Question: I'm trying to become familiar with Ext JS 5. I took a sencha generated app as
the start point and modified it to see a grid of one line.
But the page is simply blank.
Can anyone, please, show me what am I doing wrong?
I am not familiar with the MVVM pattern but I want to learn it.
Here's my set of files:

And here are the JS sources.
Applications.js
'''
Ext.define('Admin.Application', {
extend: 'Ext.app.Application',
name: 'Admin'
});
'''
Base.js (base class for models)
'''
Ext.define('Admin.model.Base', {
extend: 'Ext.data.Model',
schema: {
namespace: 'Admin.model'
}
});
'''
Item.js (a simple model)
'''
Ext.define('Admin.model.Item', {
extend: 'Admin.model.Base',
fields: [
{ name: 'id', type: 'int' },
{ name: 'title', type: 'string' }
]
});
'''
ItemList.js (a store of items that I want to show in a grid)
'''
Ext.define('Admin.store.ItemList', {
extend: 'Ext.data.Store',
alias: 'store.itemlist',
model: 'Admin.model.Item',
data: [{id: 1, title: 'title1'}]
});
'''
ItemListGrid.js (the panel with the grid)
'''
Ext.define('Admin.view.main.ItemListGrid', {
extend: 'Ext.grid.Panel',
requires: [
'Admin.store.ItemList'
],
alias: 'widget.itemlistgrid',
bind: {
store: '{itemlist}',
title: '<b>Some title</b>',
columns: [{
text: 'id',
dataIndex: 'id'
},{
text: 'title',
dataIndex: 'title'
}]
}
});
'''
Main.js
'''
Ext.define('Admin.view.main.Main', {
extend: 'Ext.container.Container',
requires: [
'Admin.view.main.MainController',
'Admin.view.main.MainModel',
'Admin.view.main.ItemListGrid'
],
xtype: 'app-main',
controller: 'main',
viewModel: {
type: 'main'
},
layout: {
type: 'border'
},
items: [{
xtype: 'panel',
//region: 'west',
width: '100%',
items: [{
xtype: 'itemlistgrid'
}]
}]
});
'''
MainController.js
'''
Ext.define('Admin.view.main.MainController', {
extend: 'Ext.app.ViewController',
alias: 'controller.main'
});
'''
MainModel.js
'''
Ext.define('Admin.view.main.MainModel', {
extend: 'Ext.app.ViewModel',
alias: 'viewmodel.main',
data: {
name: 'Admin'
},
bind: {
store: '{itemlist}'
}
});
'''
The 'sencha app build' builds the app without errors. But I don't see the grid.
Before this I tried the default generated app and it showed in my browser OK.
Thank you.
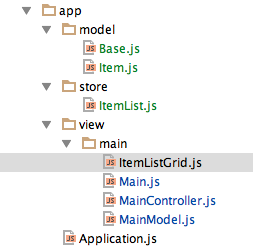
Answer: Here's the exact answer to my question <URL>